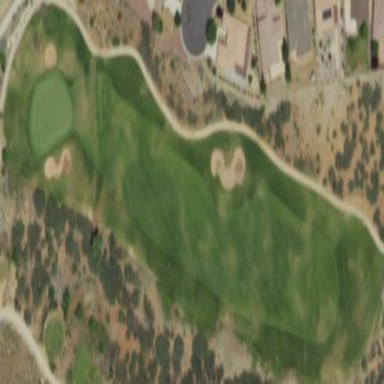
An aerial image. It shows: Area of rough grass used for golf.